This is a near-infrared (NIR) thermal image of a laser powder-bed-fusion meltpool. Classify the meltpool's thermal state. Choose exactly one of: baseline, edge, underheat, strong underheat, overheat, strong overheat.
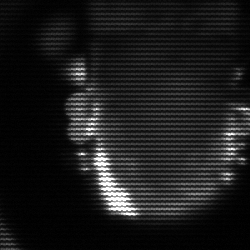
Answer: baseline